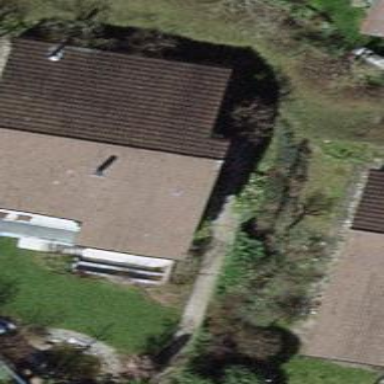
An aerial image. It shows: Detached building with gabled roof.